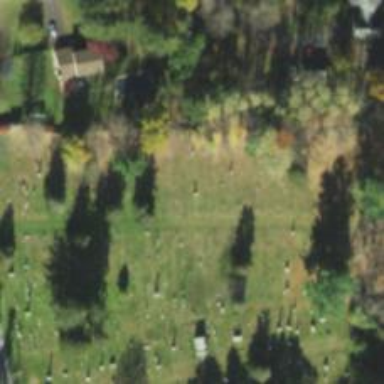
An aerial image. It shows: Historic tomb with tombstone.